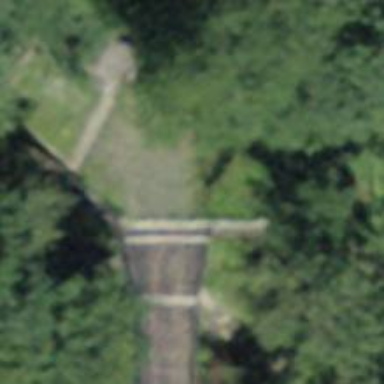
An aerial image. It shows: Track crossing bridge with grade 2 tracktype.